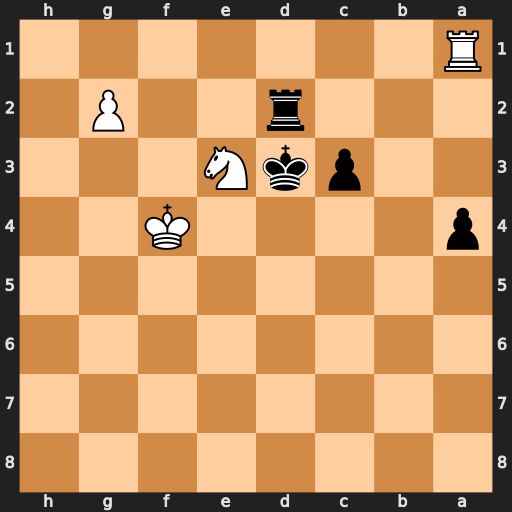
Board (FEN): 8/8/8/8/p4K2/2pkN3/3r2P1/R7
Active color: b
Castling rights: -
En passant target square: -
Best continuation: Rf2+ Kg3 Kxe3